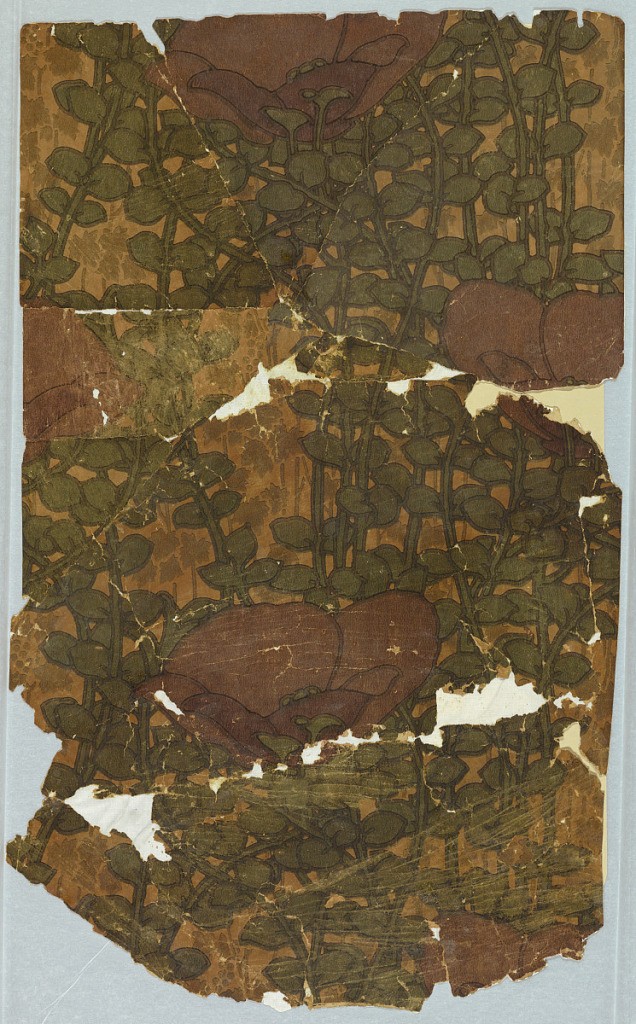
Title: Sidewall
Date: ca. 1900
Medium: Machine-printed
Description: Stylized design of leaves, vine, and large flowers. Printed in olive green and maroon on beige ground.